Field crop: tomato
Growth stage: 2
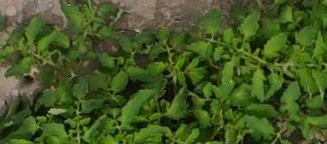
Species: tomato